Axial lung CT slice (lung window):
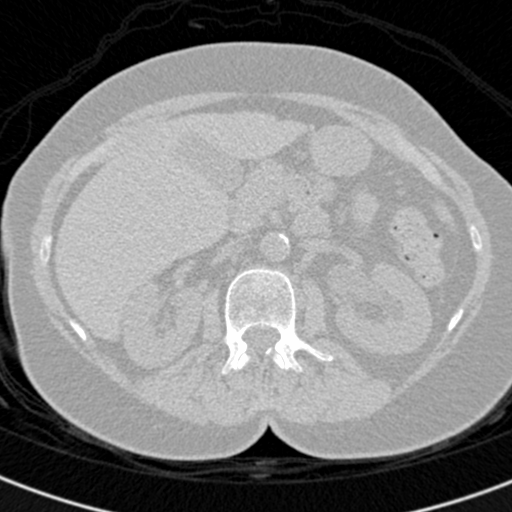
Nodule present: no